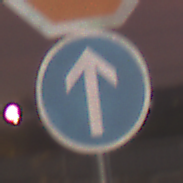
Verkehrszeichen: VorgeschriebeneFahrtrichtungGeradeaus
Zusatzzeichen oben: Stop
Umgebung: Outdoor, Urban
Tageszeit: SunriseSunset
Wetter: PartlyCloudy
Licht: Artificial
Jahreszeit: NotSpecified
Kontrast: HighContrast